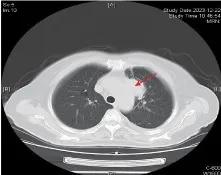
Chest CT scans at different time points. The red arrow indicates primary lesion in the left upper lobe of the lung. (E) Chest CT scan showing reduction in the LUL lesion after 2 cycles of EP chemotherapy plus Adebrelimab.
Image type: radiology (ct)